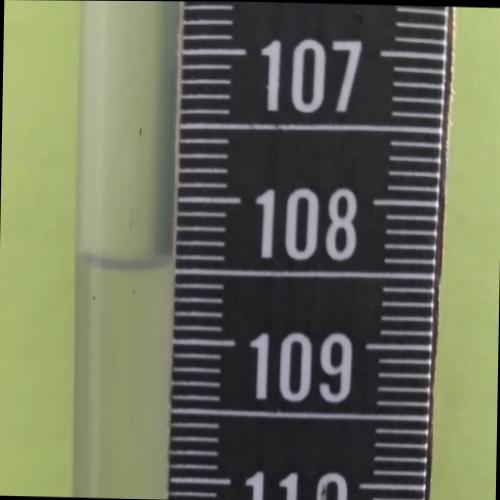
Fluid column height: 108.5 cm